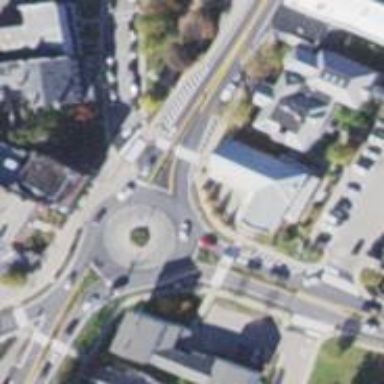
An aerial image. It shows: Secondary road with asphalt surface leading to roundabout junction.